Question: I currently have a picture box where the user will click and drag to draw a rectangle over an image (one that can be changed regularly). When they're done (mouse_up), I will display the relative points of the rect in a text box to the resolution.
So, for example, the user draws from top left (0,0) to bottom right of a 1920 x 680 image (picturebox.right, picturebox.bottom) for a rect, the text box will show (1920,680) for the end point. That's mostly just ratio stuff.
I am using the code from an answer of a previous question of mine (<URL> to draw it.
The box doesn't follow the mouse since the images have to be done in stretch mode. They're usually pretty large (like 1920 x 680) and can't fit in a regular gui. There are multiple resolutions, so got to go dynamic with the ratios. Without editing, this code works great in normal mode, but that doesn't work for usability. So, when you draw the box, it's really small and not relative to the mouse (so I can't display the end point on the textboxes).
Here's an example of what I mean. I've dragged my mouse halfway across the image:

I've attempted to counter act it by ratios, but it still doesn't fix the displaying the end point issue, or does it really follow the mouse that well. It's usually off by at least 10 or so pixels to the left. Here's my adjusted code for that:
'''
Private Sub DrawRectangle(ByVal pnt As Point)
Try
Dim g As Graphics
g = Graphics.FromImage(img)
g.DrawImage(imgClone, 0, 0) 'we are clearing img with imgClone. imgClone contains the original image without the rectangles
Dim w_ratio As Integer = Math.Floor(img.Width / pbZoneImage.Width)
Dim h_ratio As Integer = Math.Floor(img.Height / pbZoneImage.Height)
Dim customPen As New Pen(currentColor, 5)
'If pnt.X = mouse_Down.X Or pnt.Y = mouse_Down.Y Then
' g.DrawLine(customPen, mouse_Down.X, mouse_Down.Y, pnt.X * w_ratio, pnt.Y * h_ratio)
'Else
theRectangle = New Rectangle(Math.Min(mouse_Down.X, pnt.X * w_ratio), Math.Min(mouse_Down.Y, pnt.Y * h_ratio),
Math.Abs(mouse_Down.X - pnt.X * w_ratio), Math.Abs(mouse_Down.Y - pnt.Y * h_ratio))
g.DrawRectangle(customPen, theRectangle)
'End If
g.Dispose()
pbZoneImage.Invalidate() 'draw img to picturebox
Catch ex As Exception
End Try
End Sub
'''
I've also tried just getting the end display point (x,y) to match the relative end of the rectangle, but again it isn't working with the ratios.
Any ideas on how to make this work as well as it does in normal mode as it does in stretch? I'm also open to different controls or just any tips in general. Thanks!
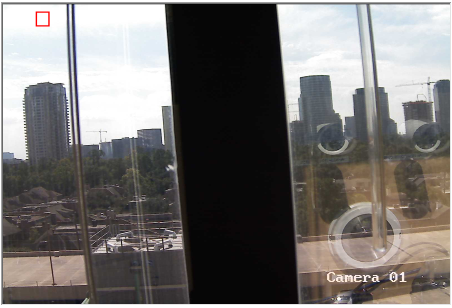
Answer: This can be done with many ways but the easiest is to use a with . Load your images:
'''
img = New Bitmap(pbZoneImage.Width, pbZoneImage.Height)
imgClone = My.Resources.... 'real dimensions
Dim g As Graphics = Graphics.FromImage(img)
'it will scale the image, no need for stretch mode
g.DrawImage(imgClone, 0, 0, pbZoneImage.Width, pbZoneImage.Height)
g.Dispose()
pbZoneImage.Image = img
'''
Then draw normally:
'''
Private Sub DrawRectangle(ByVal pnt As Point)
Try
Dim g As Graphics
g = Graphics.FromImage(img)
g.DrawImage(imgClone, 0, 0, pbZoneImage.Width, pbZoneImage.Height) 'we are clearing img with imgClone. imgClone contains the original image without the rectangles
Dim customPen As New Pen(currentColor, 5)
'If pnt.X = mouse_Down.X Or pnt.Y = mouse_Down.Y Then
' g.DrawLine(customPen, mouse_Down.X, mouse_Down.Y, pnt.X * w_ratio, pnt.Y * h_ratio)
'Else
theRectangle = New Rectangle(Math.Min(mouse_Down.X, pnt.X), Math.Min(mouse_Down.Y, pnt.Y),
Math.Abs(mouse_Down.X - pnt.X), Math.Abs(mouse_Down.Y - pnt.Y))
g.DrawRectangle(customPen, theRectangle)
'End If
g.Dispose()
pbZoneImage.Invalidate() 'draw img to picturebox
Catch ex As Exception
End Try
End Sub
'''
In 'mouse up event' scale to get the correct result:
'''
Private Sub pbZoneImage_MouseUp(sender As System.Object, e As System.Windows.Forms.MouseEventArgs) Handles pbZoneImage.MouseUp
Dim width, height As Integer
width = CInt(Math.Abs(mouse_Down.X - e.X) * (imgClone.Width / pbZoneImage.Width))
height = CInt(Math.Abs(mouse_Down.Y - e.Y) * (imgClone.Height / pbZoneImage.Height))
TextBox1.Text = width.ToString + " " + height.ToString
End Sub
'''